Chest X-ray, PA view. Patient: 55 years old, sex F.
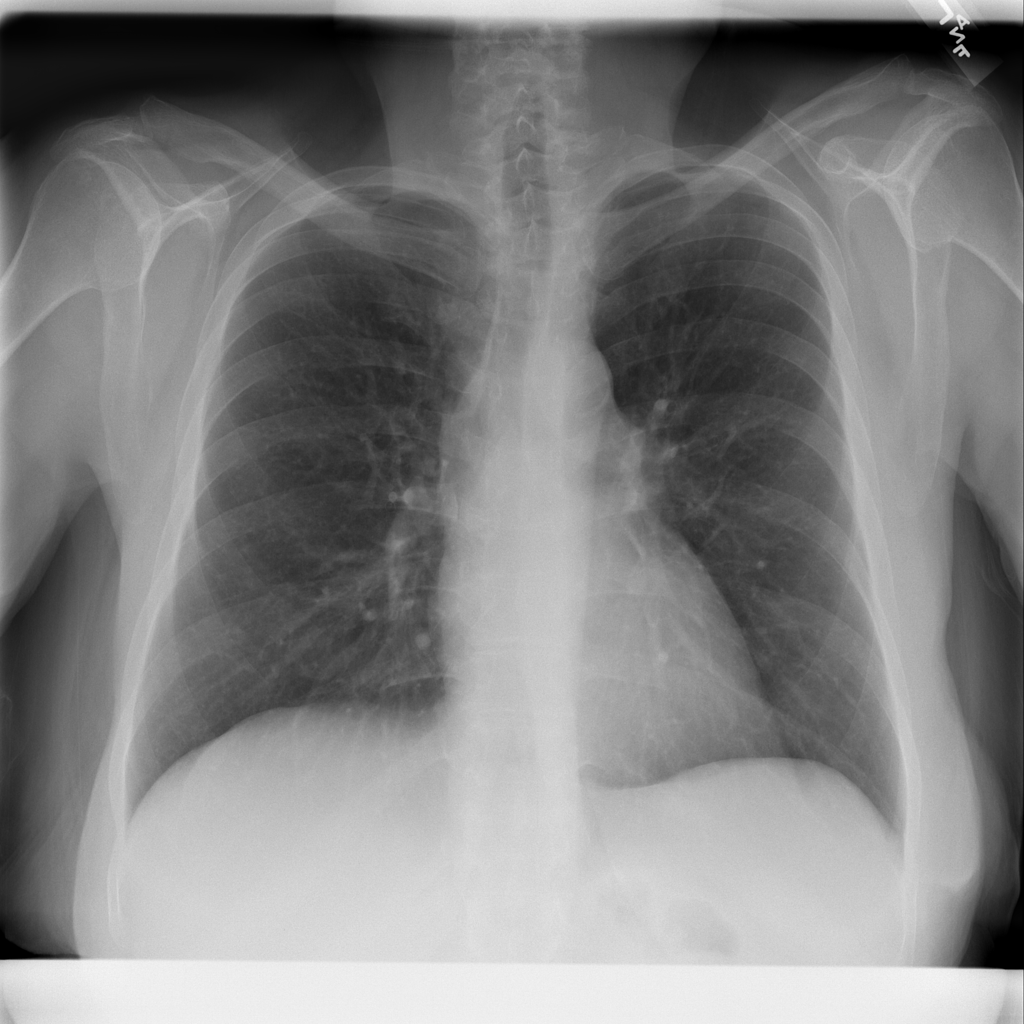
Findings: No Finding